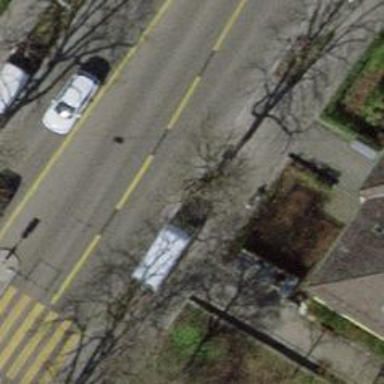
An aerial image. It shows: Tree-lined avenue.